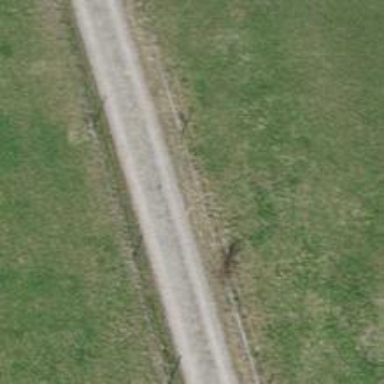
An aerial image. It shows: Track with compacted grade3 surface.